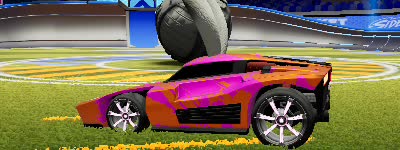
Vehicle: breakout